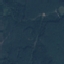
Land use / land cover class: Forest